Field crop: maize
Growth stage: 1
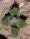
Species: chenopodium